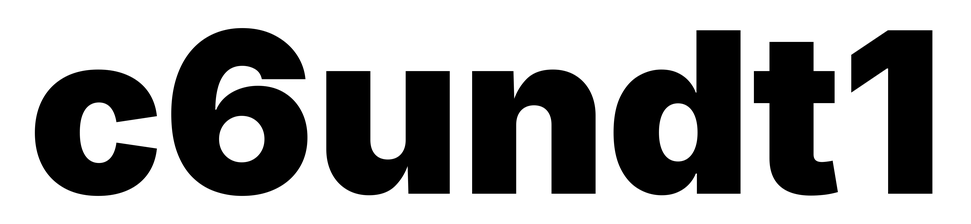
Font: Inter_Black